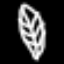
Label: leaf